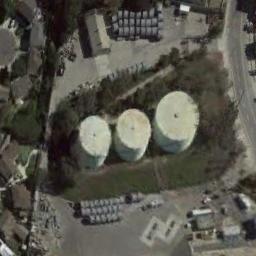
Label: storage tanks